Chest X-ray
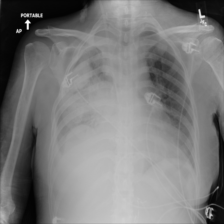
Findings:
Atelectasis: negative
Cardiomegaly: negative
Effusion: negative
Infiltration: positive
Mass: positive
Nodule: negative
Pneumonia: negative
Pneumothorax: negative
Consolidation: negative
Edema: negative
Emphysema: negative
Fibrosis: negative
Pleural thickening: negative
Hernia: negative